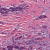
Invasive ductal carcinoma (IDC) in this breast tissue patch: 1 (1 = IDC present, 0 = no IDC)